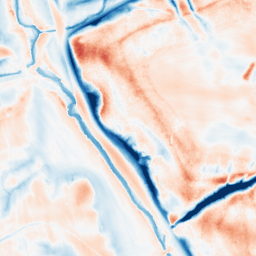
Category: trend_removal
Decomposition family: local_polynomial
Decomposition parameters: window_size: 31
degree: 1
Upsampling method: bspline
Upsampling parameters: scale: 2
Upsampling scale: 2